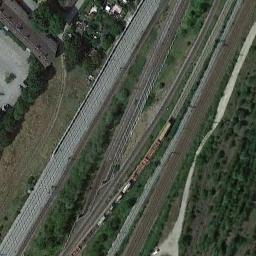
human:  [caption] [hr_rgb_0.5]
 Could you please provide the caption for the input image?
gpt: The railway is next to lines of trees and some houses .

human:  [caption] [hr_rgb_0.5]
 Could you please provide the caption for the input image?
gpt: There are many trees in the middle of the two railways .

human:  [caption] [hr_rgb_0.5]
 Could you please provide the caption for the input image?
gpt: These staggered railways have a green area on one side of the railways .

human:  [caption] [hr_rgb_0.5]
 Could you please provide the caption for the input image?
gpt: Several buildings of different shapes are beside the railway .

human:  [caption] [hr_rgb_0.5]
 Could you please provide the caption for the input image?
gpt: There are many green bushes beside the railway .